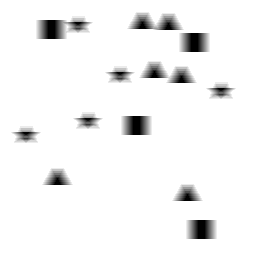
Squares: 4
Triangles: 6
Stars: 5
Total shapes: 15